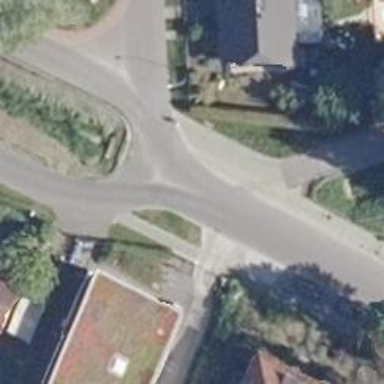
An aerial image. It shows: Smooth asphalt road in residential area.